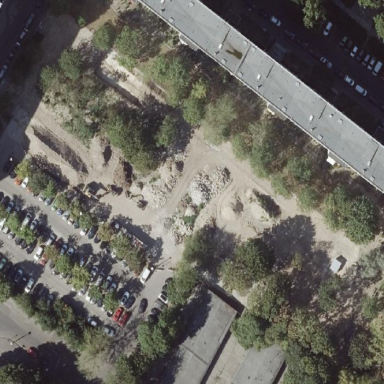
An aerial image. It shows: Park.